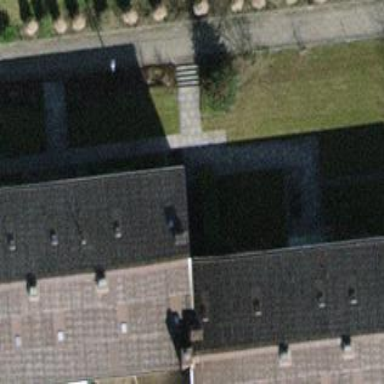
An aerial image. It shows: Building with tile roof.